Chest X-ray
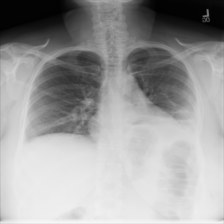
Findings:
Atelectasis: negative
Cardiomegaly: negative
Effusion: negative
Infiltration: negative
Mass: negative
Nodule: negative
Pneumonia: negative
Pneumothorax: negative
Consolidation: negative
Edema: negative
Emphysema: negative
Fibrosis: negative
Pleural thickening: negative
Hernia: negative